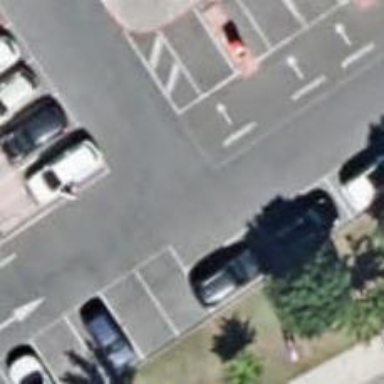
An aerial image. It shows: Road serving as parking aisle.